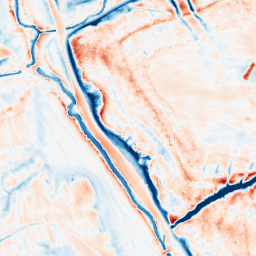
Category: trend_removal
Decomposition family: local_polynomial
Decomposition parameters: window_size: 21
degree: 2
Upsampling method: quintic
Upsampling parameters: scale: 8
Upsampling scale: 8